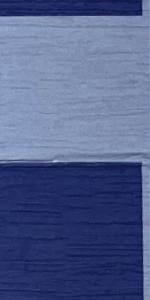
Label: Empty